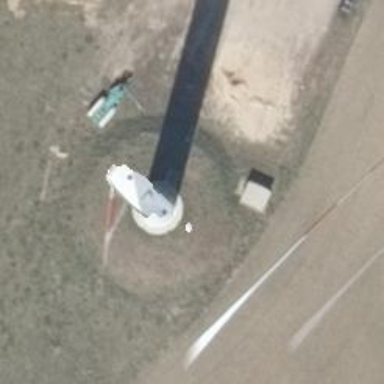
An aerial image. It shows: Wind generator using wind turbines of horizontal axis.